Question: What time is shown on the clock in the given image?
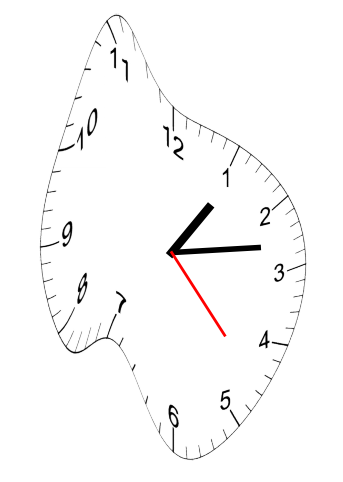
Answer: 01:13:23